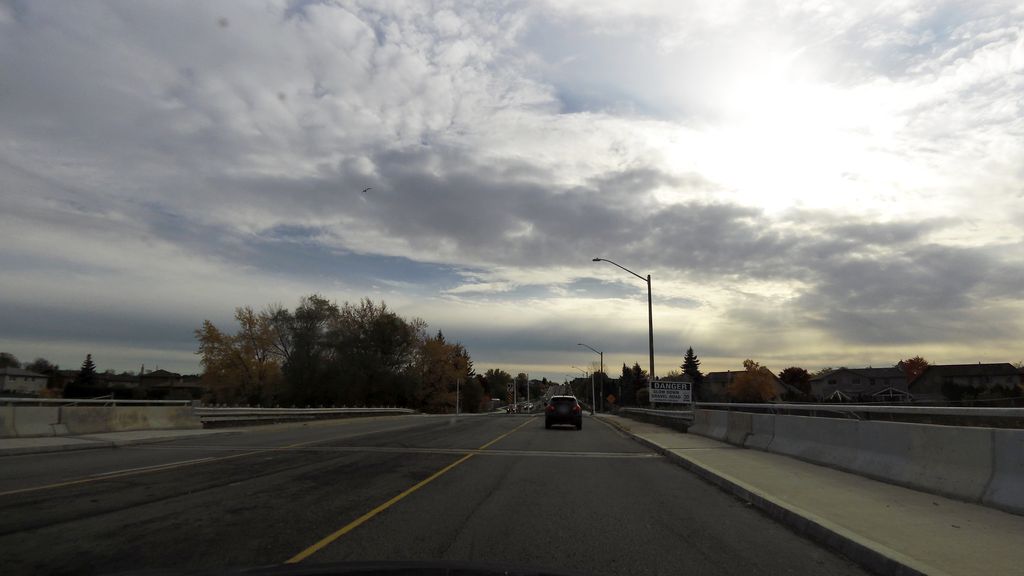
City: hamilton